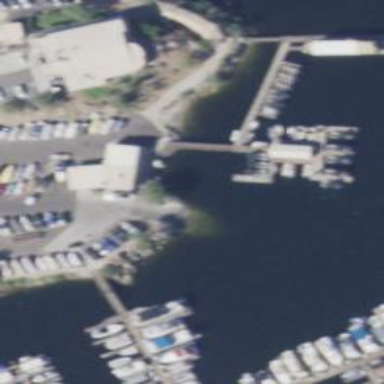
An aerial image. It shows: Slipway on leisure land.